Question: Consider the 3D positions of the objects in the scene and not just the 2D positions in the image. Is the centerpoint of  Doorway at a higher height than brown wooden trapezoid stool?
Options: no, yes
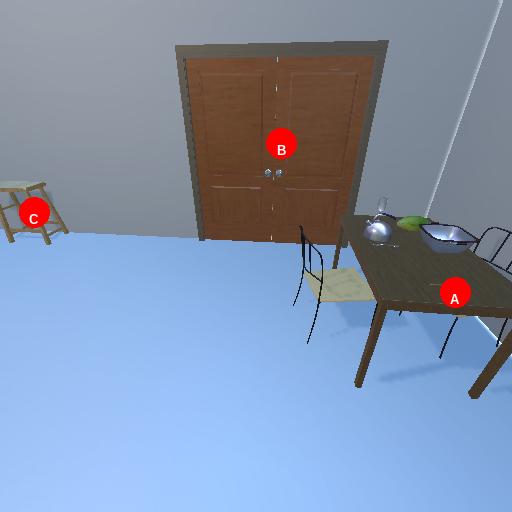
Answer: no